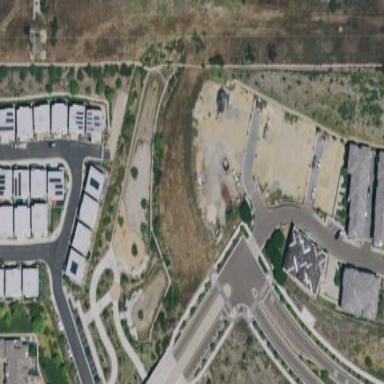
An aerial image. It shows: Dog park for leisure land.